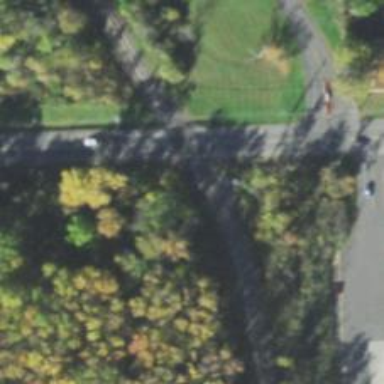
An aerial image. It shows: Abandoned railway spur.